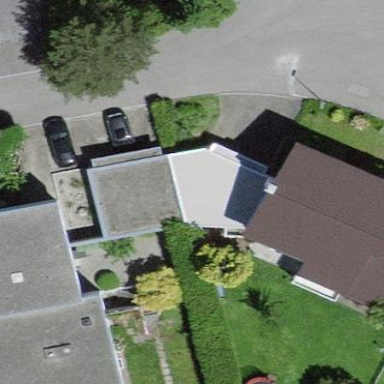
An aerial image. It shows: Garage with flat concrete roof.